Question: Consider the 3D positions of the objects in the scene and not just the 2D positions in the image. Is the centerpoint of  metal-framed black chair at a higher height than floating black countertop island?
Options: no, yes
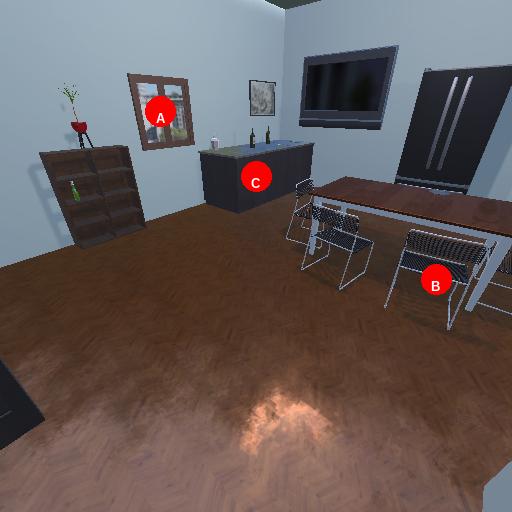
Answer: no